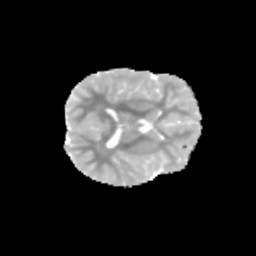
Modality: MD
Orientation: axial
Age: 10
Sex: female
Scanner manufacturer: siemens
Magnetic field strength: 3 T
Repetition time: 3.8 s
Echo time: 0.07 s